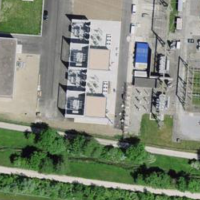
EUNIS habitat code: 55
Species observed at this site:
Prunus spinosa